Interaction volume radius: 10 \u00c5
Interaction volume height: 30 \u00c5
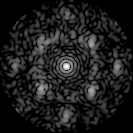
Disorder parameter: 0.5704